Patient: sex F, age 59
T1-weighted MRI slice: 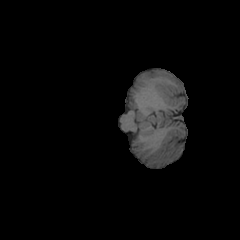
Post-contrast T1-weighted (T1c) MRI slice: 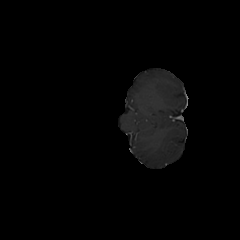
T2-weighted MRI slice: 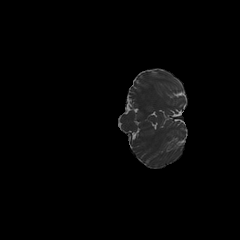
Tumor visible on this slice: no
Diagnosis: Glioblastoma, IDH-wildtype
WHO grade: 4